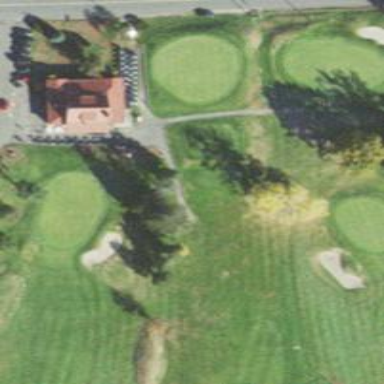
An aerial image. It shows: Golf tee.